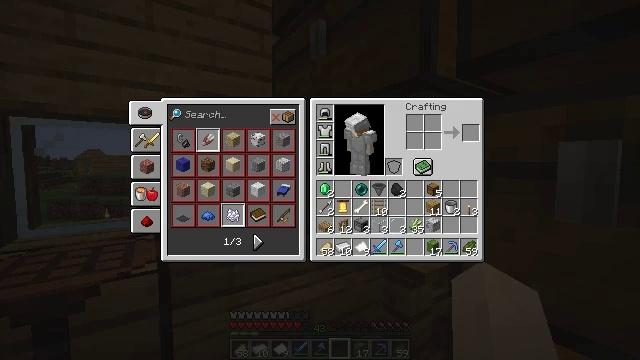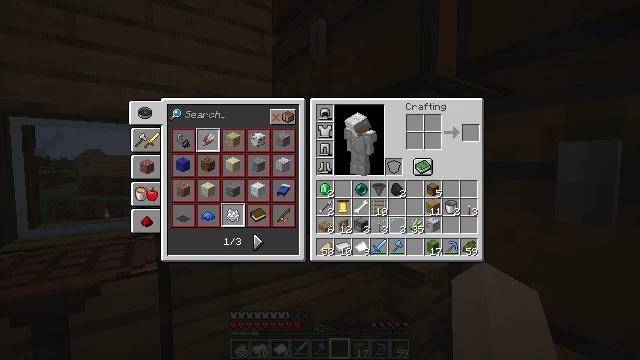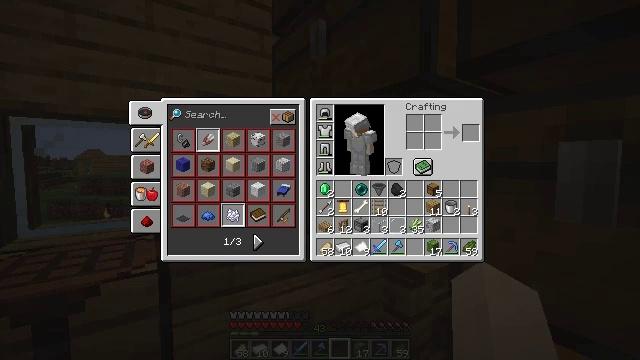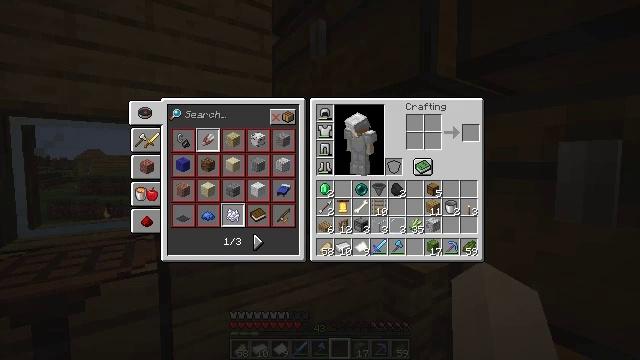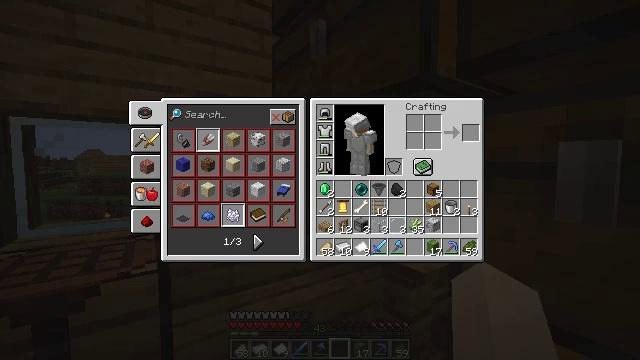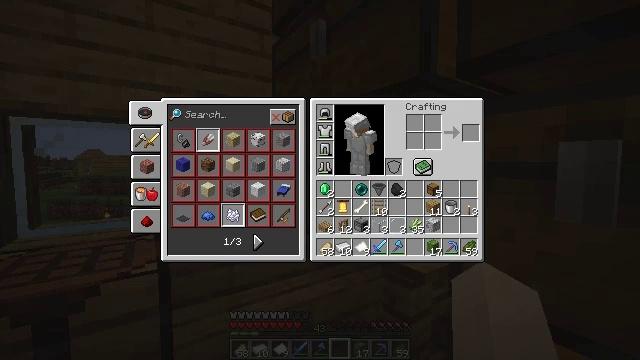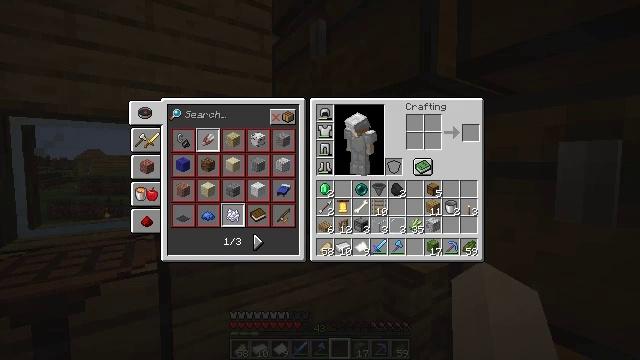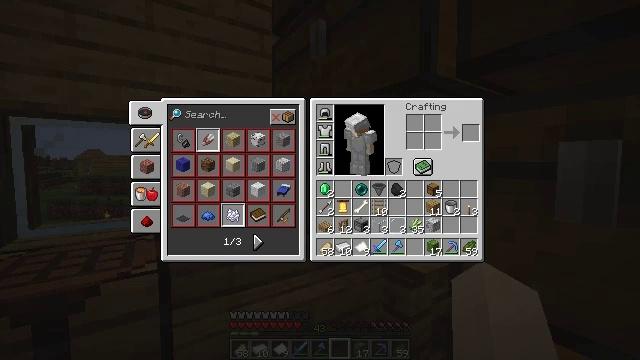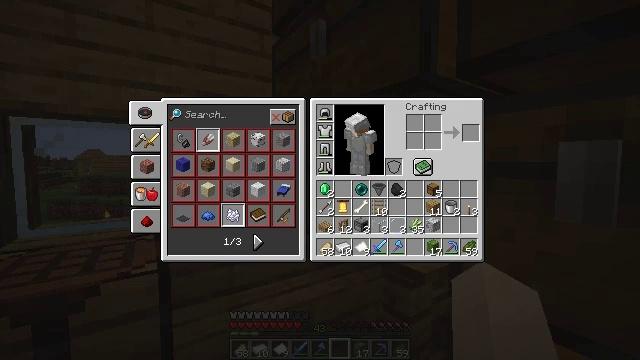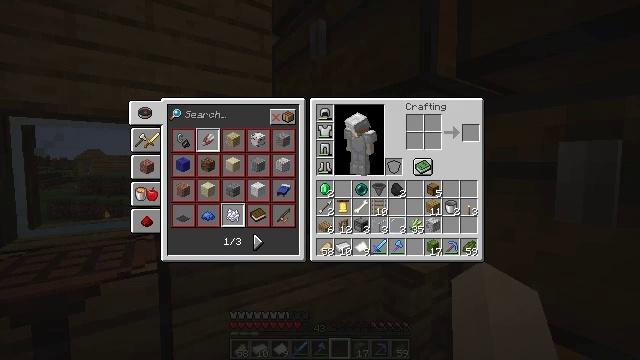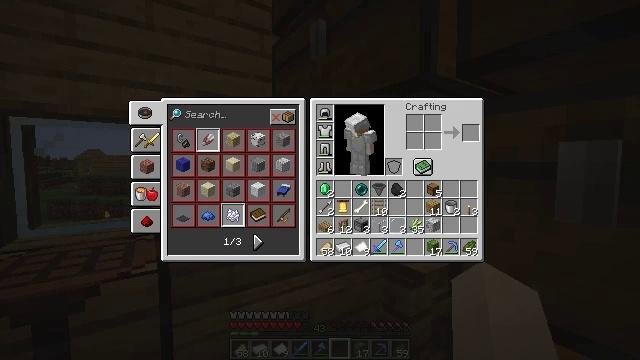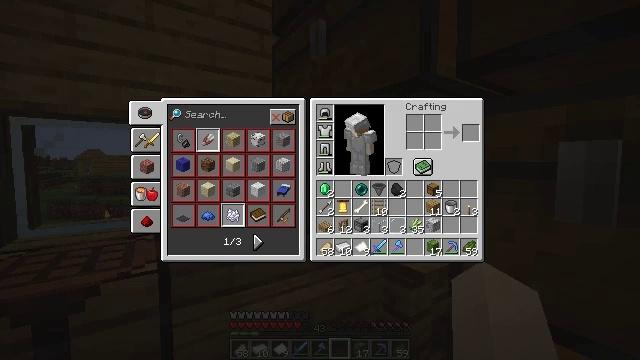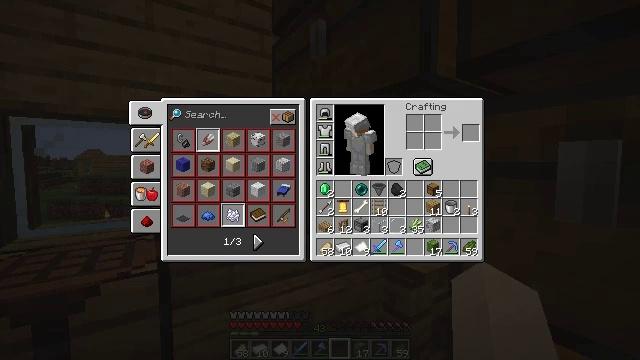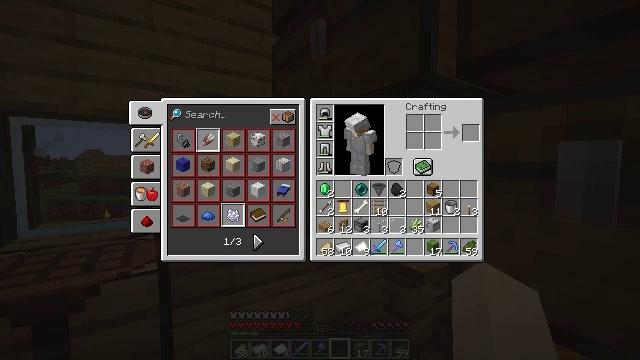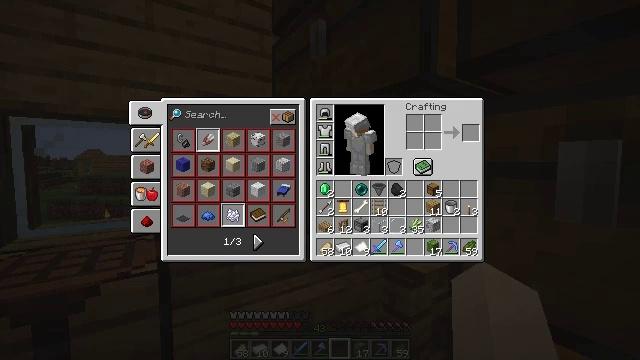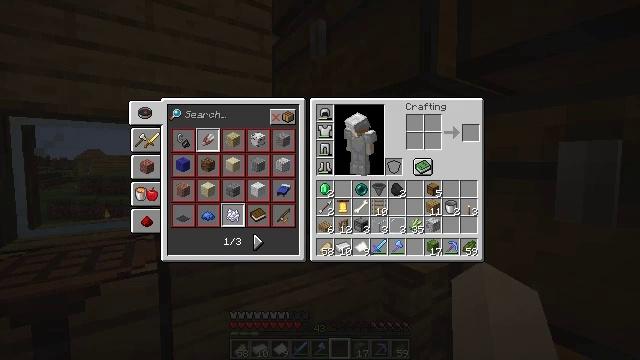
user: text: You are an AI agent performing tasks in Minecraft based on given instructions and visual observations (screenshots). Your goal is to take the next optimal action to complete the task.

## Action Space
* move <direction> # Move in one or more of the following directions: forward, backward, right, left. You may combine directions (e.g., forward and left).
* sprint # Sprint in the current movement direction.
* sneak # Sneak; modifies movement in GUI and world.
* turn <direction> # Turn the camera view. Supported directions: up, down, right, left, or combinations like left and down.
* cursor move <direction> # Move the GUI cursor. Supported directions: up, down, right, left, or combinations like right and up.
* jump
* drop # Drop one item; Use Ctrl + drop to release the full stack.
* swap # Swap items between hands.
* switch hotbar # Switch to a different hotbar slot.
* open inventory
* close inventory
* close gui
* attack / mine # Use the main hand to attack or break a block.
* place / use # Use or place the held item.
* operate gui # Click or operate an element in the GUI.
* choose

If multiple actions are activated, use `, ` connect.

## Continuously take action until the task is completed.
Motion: motion action
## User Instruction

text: Smelt cactus in a furnace to get green dye.
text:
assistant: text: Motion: no_op
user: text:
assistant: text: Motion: no_op
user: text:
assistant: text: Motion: no_op
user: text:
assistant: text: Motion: no_op
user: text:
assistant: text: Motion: no_op
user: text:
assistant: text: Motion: no_op
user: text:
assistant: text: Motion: no_op
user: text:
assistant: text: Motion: no_op
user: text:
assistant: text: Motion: no_op
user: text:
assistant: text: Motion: no_op
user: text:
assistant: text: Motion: no_op
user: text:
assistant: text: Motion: no_op
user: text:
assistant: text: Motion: no_op
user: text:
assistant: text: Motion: no_op
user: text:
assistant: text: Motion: no_op
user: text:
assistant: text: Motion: no_op
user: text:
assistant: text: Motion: no_op
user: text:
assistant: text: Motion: no_op
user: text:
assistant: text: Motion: no_op
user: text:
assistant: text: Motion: no_op
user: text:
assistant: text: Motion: no_op
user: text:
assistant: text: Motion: no_op
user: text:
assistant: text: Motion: no_op
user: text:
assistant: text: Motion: no_op
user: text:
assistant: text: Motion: no_op
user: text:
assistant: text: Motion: no_op
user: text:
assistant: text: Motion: no_op
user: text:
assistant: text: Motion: no_op
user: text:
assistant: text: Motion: no_op
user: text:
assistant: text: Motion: no_op